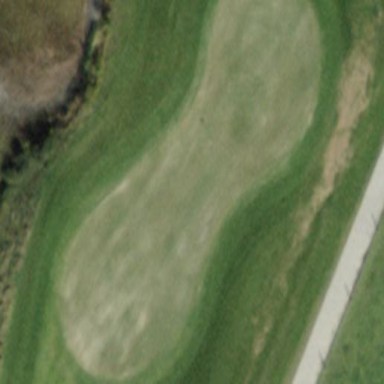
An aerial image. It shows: Picturesque green golfing area with grass land use.